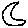
Label: moon